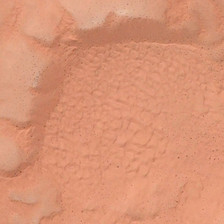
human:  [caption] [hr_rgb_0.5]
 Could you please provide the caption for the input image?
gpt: the arid area of the desert is very broad .

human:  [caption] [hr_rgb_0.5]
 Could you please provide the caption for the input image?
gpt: there are no plants growing in the desert and there is no water .

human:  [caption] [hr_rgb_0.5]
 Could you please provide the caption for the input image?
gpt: there are no plants growing in the desert and there is no water .

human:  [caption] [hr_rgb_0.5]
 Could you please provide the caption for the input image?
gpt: the arid area of the desert is very broad .

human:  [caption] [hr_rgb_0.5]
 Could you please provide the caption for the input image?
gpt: the arid area of the desert is very broad .